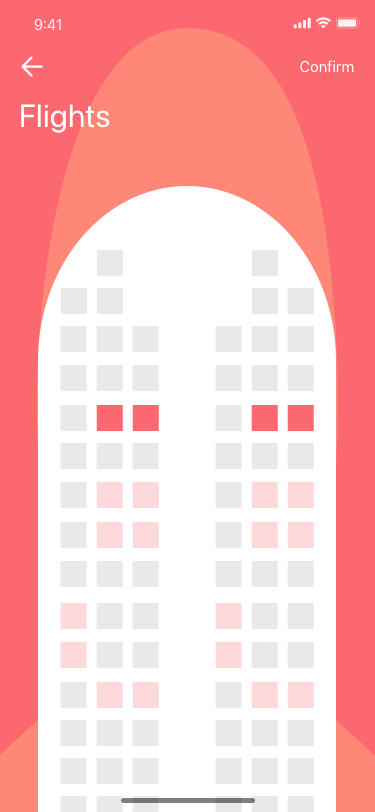
Text in this UI design:
Flights
Confirm